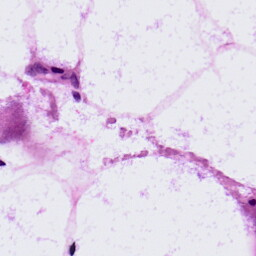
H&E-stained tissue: LymphNode